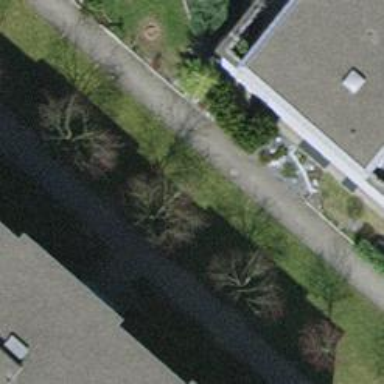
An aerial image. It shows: Urban tree adds touch of nature to the surroundings.